Chest X-ray:
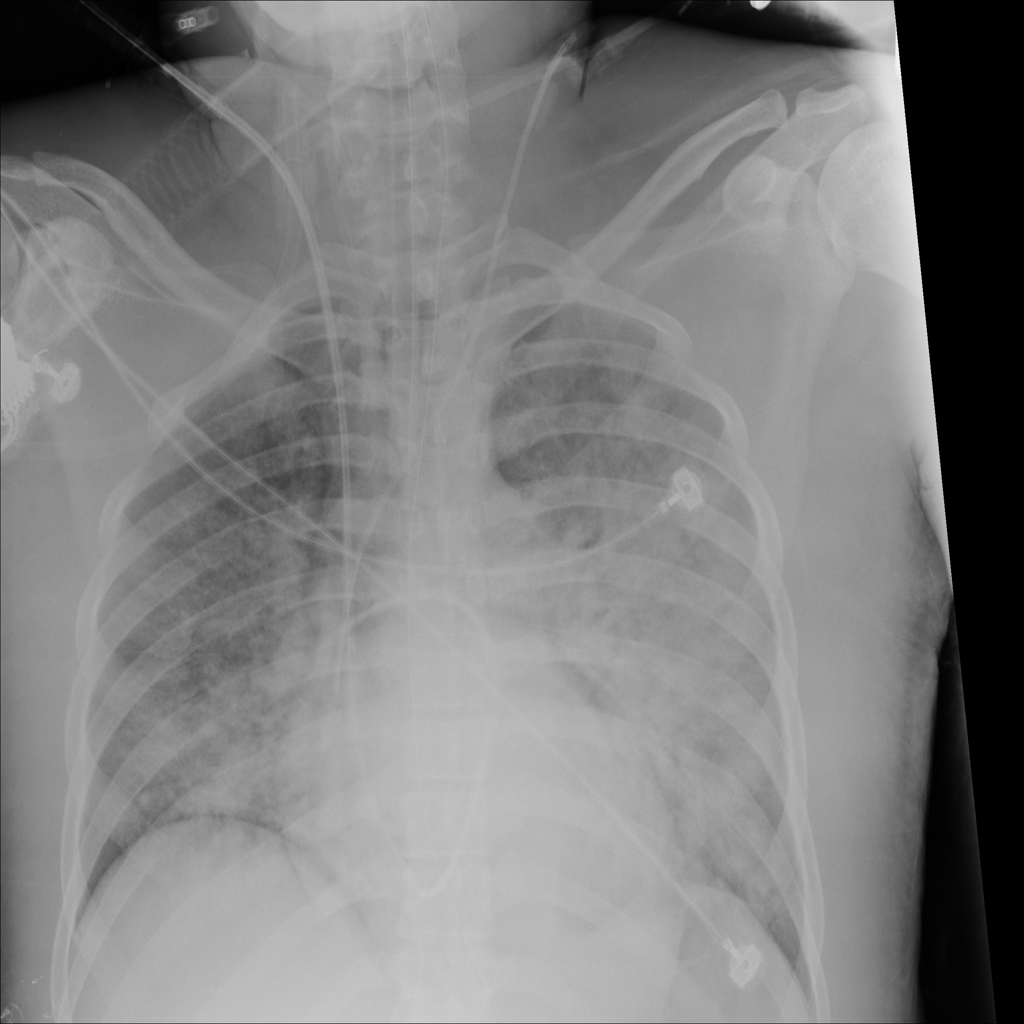
Findings: Consolidation
No abnormal finding: no